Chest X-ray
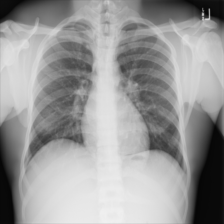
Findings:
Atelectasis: negative
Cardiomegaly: negative
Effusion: negative
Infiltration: negative
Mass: negative
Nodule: negative
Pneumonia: negative
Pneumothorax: negative
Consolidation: negative
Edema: negative
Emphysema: negative
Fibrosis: negative
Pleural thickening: negative
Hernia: negative